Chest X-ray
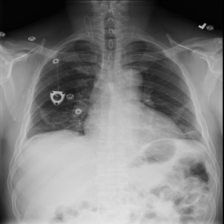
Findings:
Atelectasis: positive
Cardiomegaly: negative
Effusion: negative
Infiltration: negative
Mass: negative
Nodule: negative
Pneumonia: negative
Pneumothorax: negative
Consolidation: negative
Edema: negative
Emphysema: negative
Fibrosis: negative
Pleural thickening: negative
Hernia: negative